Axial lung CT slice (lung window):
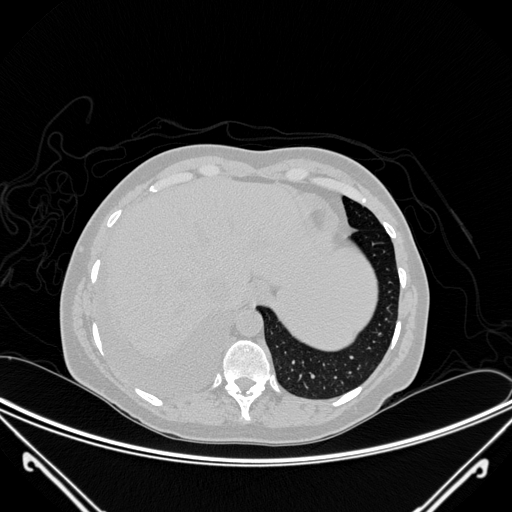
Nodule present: no